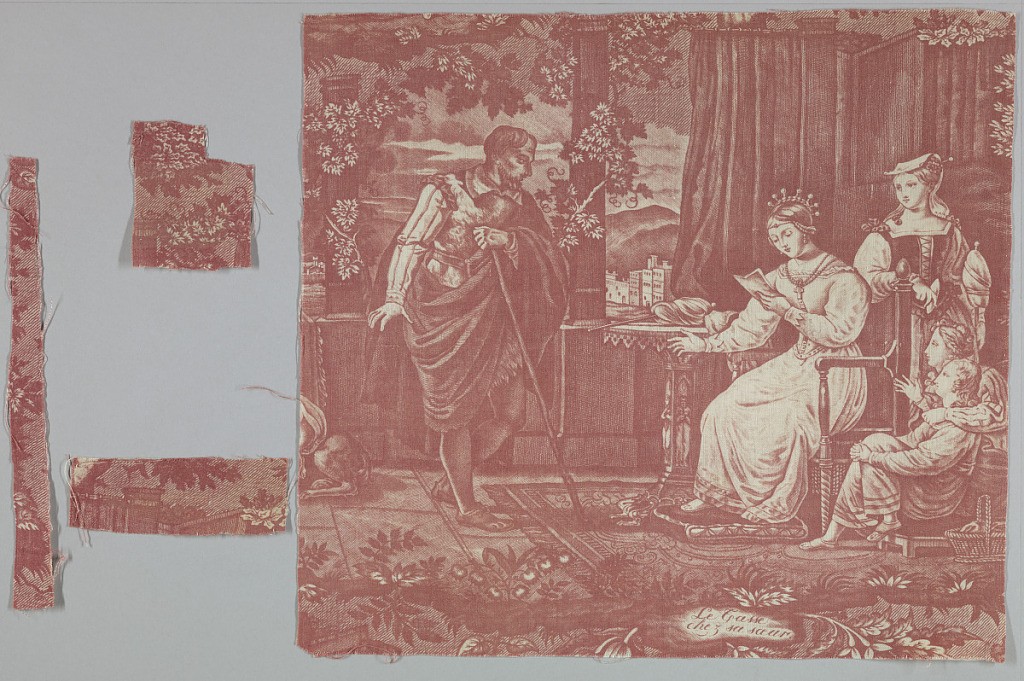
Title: Fragment
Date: mid-19th century
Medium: cotton Technique: printed in red on plain weave
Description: Fragment shows a scene of a woman seated in a chair reading a letter to a gentleman who stands before her. Three children are next to her chair. They are dressed in sixteenth century style clothing. A caption at the bottom reads "Le casse chez sa soeur." In red on white.